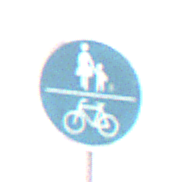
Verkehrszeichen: GemeinsamerGehUndRadweg
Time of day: Midday
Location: Outdoor (Nature)
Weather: Overcast
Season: NotSpecified
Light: Natural